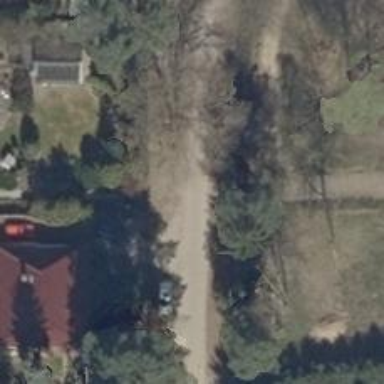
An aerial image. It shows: Footway.